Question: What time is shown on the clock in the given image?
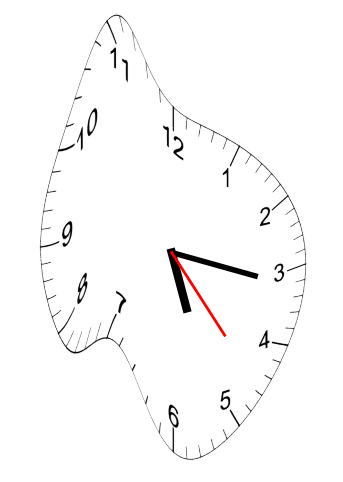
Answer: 05:16:23